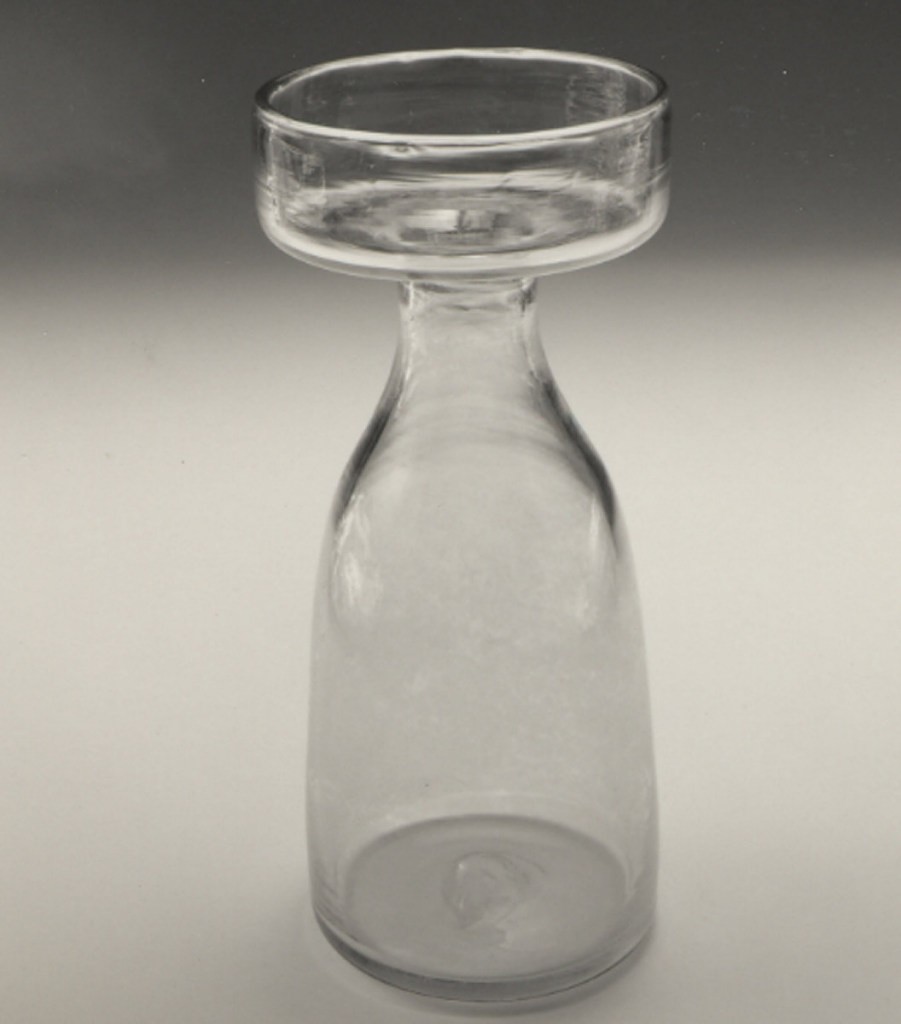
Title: Vase
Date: ca. 1800
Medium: Blown and cut glass
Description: Ovoid body tapers to thin neck, wide flat lip with turned up rim. Hyacinth